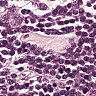
Metastatic tissue present: no